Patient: sex F, age 29
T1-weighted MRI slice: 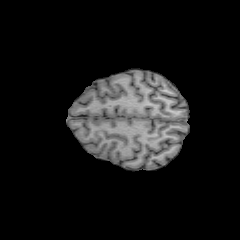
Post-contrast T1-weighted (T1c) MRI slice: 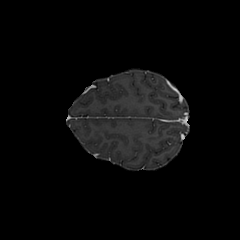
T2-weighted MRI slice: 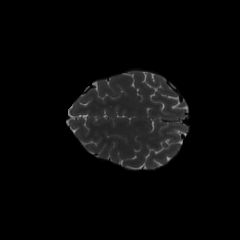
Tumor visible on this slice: no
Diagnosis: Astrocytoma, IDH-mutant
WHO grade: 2